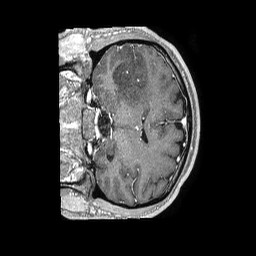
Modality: T1w
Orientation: coronal
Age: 40
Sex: male
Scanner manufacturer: philips
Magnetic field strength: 1.5 T
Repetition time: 0.007683 s
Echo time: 0.003567 s